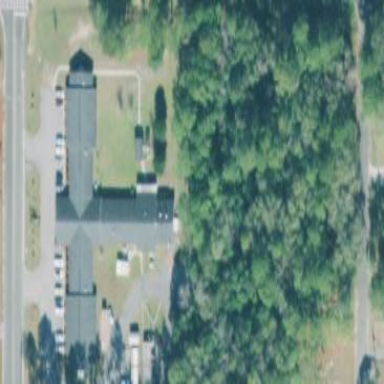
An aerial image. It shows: Nursing home.